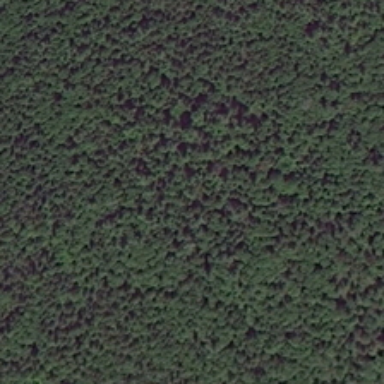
Many green trees form a piece of forest .